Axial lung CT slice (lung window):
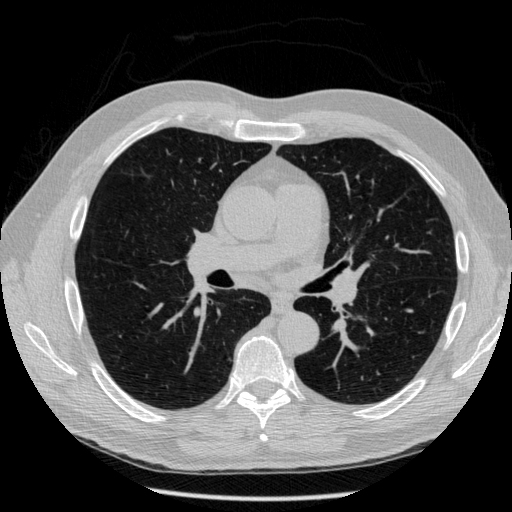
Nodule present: no